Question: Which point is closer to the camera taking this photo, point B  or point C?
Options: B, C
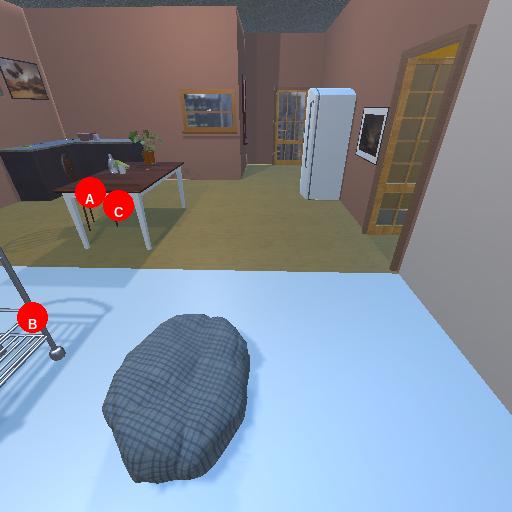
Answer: B